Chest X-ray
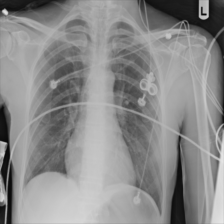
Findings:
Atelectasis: negative
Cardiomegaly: negative
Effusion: negative
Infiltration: negative
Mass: negative
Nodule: negative
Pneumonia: negative
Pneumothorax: negative
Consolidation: negative
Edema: negative
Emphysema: negative
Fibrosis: negative
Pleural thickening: negative
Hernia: negative